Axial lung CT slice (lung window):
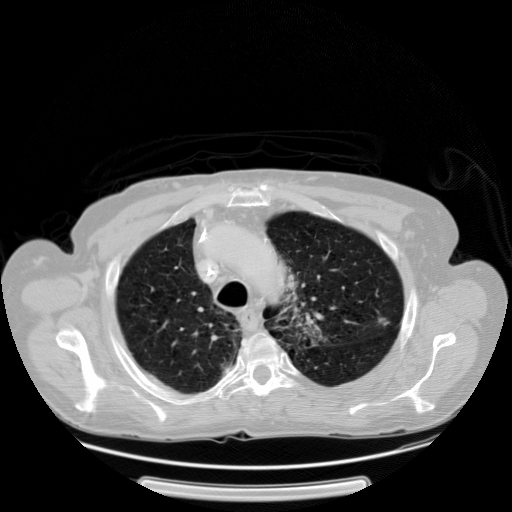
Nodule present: yes
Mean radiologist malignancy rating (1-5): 3